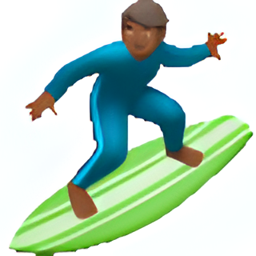
Name: surfer
Emoji: 🏄🏾
Group: People & Body
Sub-group: person-sport